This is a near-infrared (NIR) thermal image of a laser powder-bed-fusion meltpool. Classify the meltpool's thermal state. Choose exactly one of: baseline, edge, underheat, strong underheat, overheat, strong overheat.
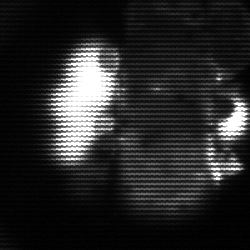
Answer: strong underheat